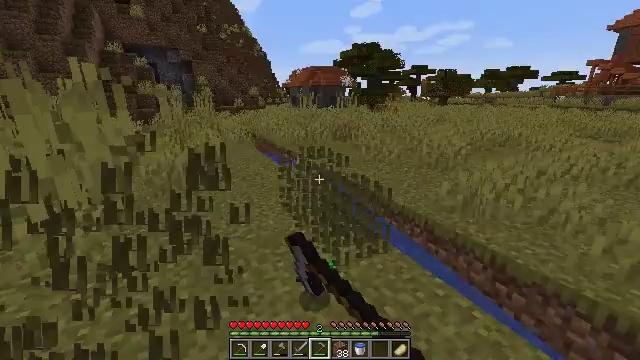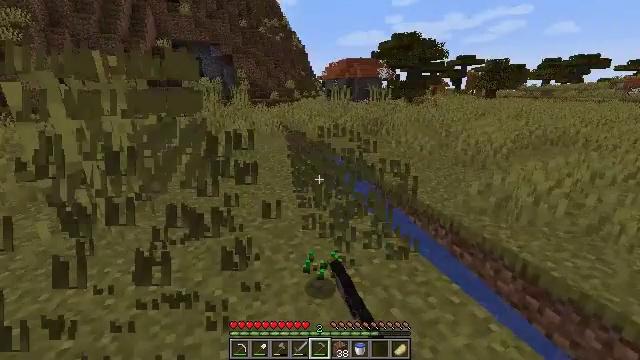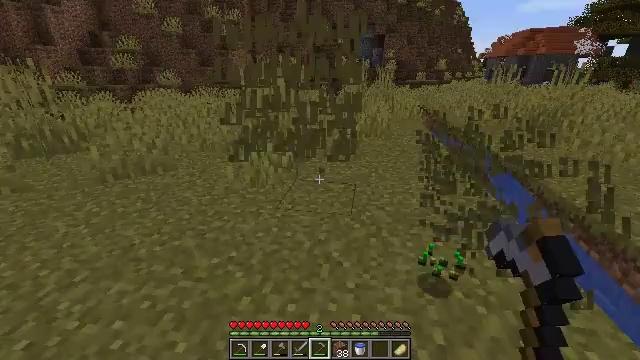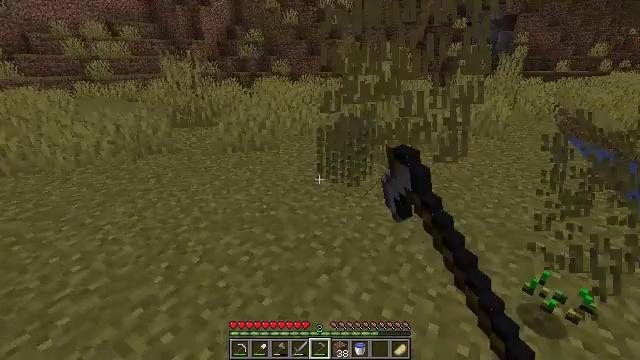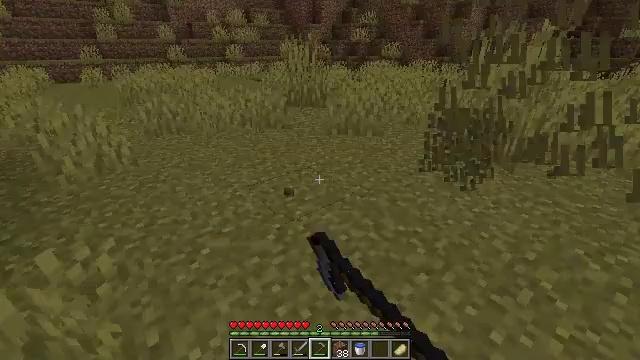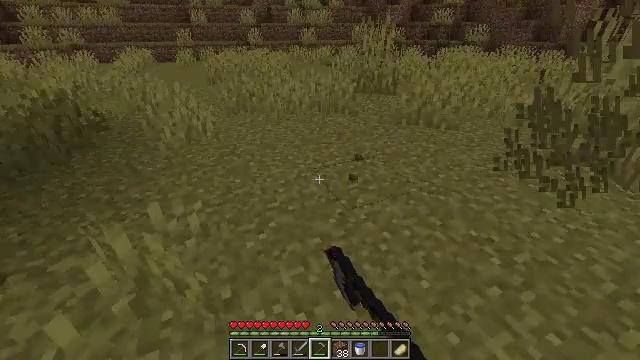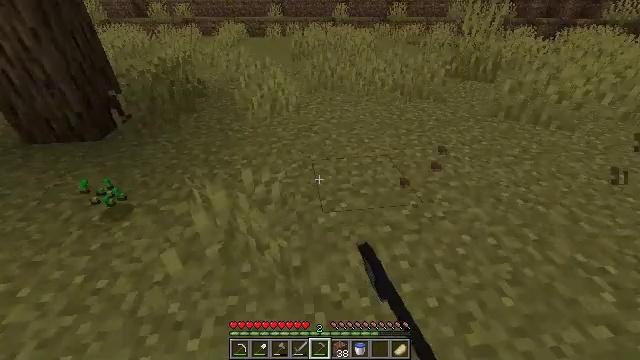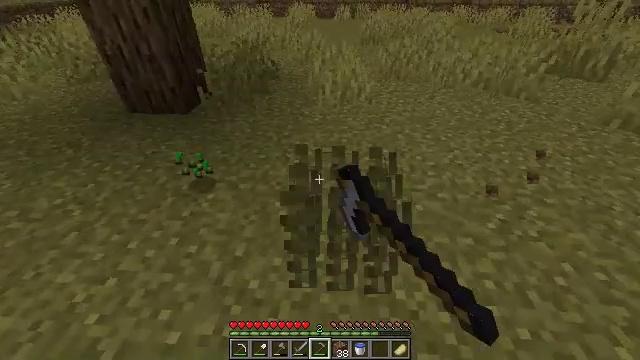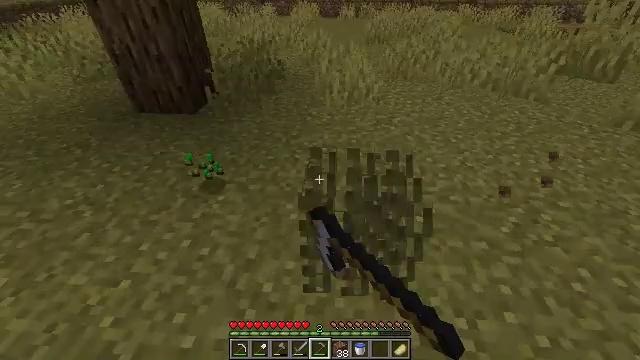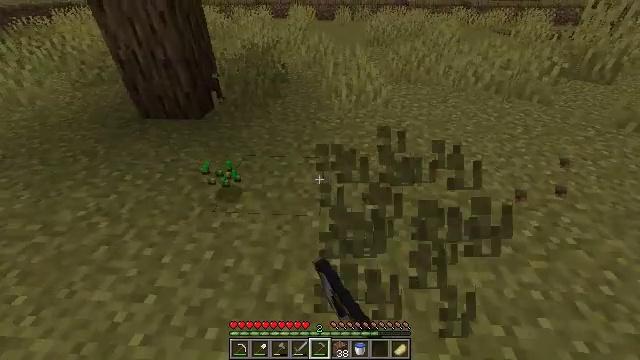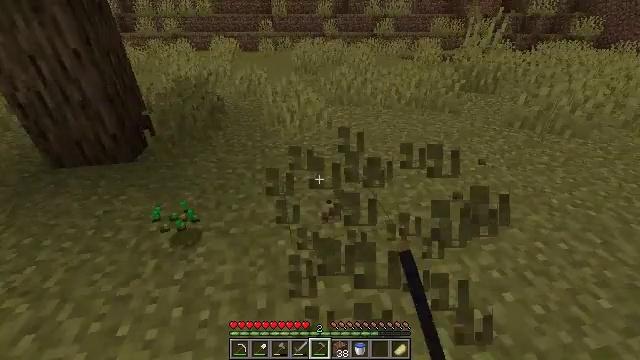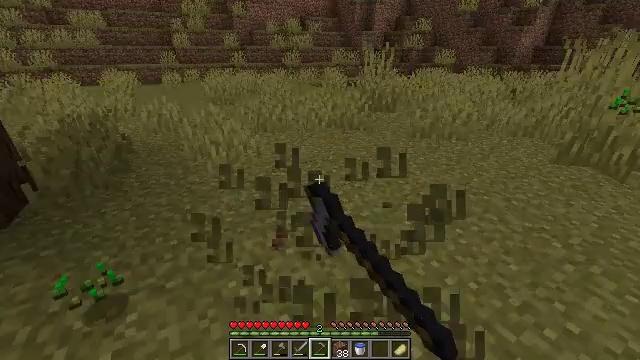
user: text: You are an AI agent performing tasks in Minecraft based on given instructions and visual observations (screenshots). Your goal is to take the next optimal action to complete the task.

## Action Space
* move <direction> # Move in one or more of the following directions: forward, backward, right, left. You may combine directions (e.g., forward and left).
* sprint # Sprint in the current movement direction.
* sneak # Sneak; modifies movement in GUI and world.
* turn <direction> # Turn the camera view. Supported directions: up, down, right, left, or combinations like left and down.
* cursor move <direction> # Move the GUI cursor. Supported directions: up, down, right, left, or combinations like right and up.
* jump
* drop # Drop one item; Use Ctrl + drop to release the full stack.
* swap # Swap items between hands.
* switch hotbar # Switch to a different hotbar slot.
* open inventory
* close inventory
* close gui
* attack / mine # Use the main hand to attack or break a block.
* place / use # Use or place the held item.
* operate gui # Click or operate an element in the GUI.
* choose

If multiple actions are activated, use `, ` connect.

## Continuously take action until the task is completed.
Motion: motion action
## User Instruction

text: Collect the grass from the surface.
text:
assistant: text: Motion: move left, turn left and down, attack / mine
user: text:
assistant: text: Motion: move left, turn left and down, attack / mine
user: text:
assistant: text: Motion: move left, turn left and down, attack / mine
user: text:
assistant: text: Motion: move left, turn left and down, attack / mine
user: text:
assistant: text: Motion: move left, turn left and down, attack / mine
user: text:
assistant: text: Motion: move left, turn left and down, attack / mine
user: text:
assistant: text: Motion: move left, turn left and down, attack / mine
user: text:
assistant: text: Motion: move left, attack / mine
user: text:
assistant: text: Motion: move left, turn right, attack / mine
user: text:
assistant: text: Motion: move left, turn right and up, attack / mine
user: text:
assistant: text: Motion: move forward, turn right and up, attack / mine
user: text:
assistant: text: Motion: attack / mine